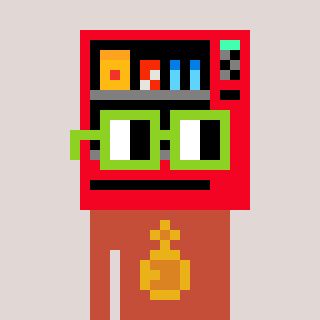
a pixel art character with square light green glasses, a vending machine-shaped head and a rust-colored body on a warm background